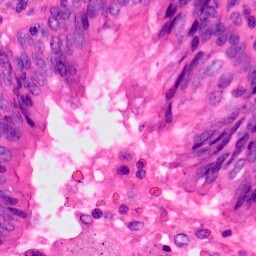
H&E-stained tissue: Lung